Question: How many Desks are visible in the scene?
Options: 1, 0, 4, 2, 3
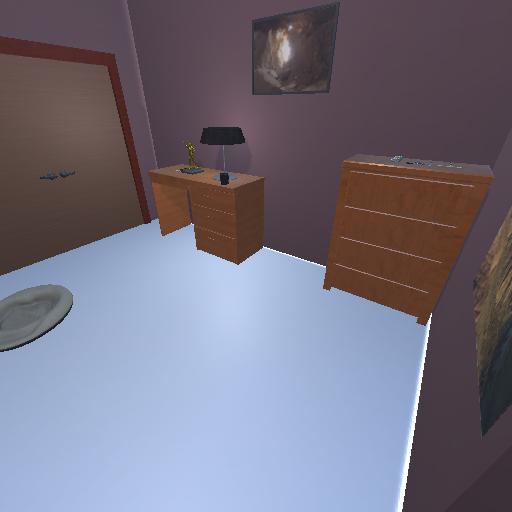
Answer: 1